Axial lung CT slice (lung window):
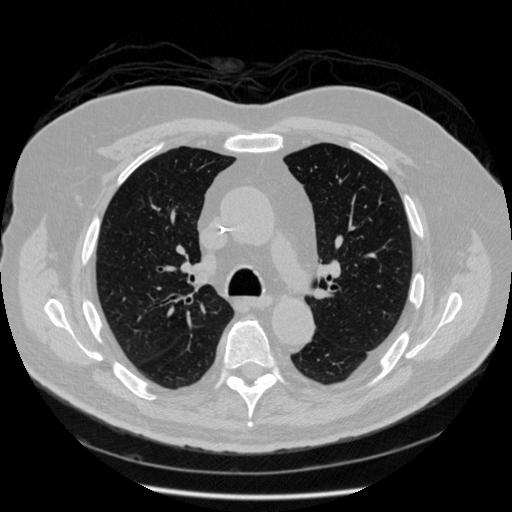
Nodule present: no